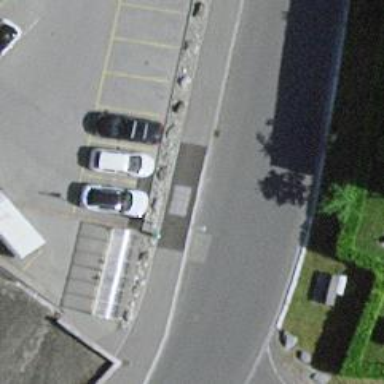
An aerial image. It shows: Bicycle parking facility.